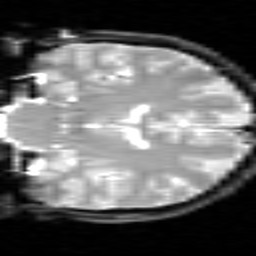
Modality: inplaneT2
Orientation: coronal
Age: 50
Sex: male